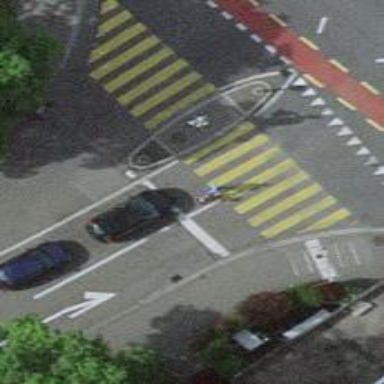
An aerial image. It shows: Asphalt footway with crossing controlled by traffic signals.